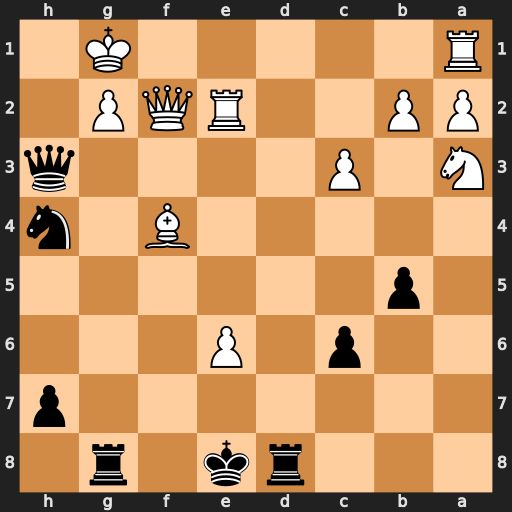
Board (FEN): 3rk1r1/7p/2p1P3/1p6/5B1n/N1P4q/PP2RQP1/R5K1
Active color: b
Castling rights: -
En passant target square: -
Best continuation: Nf3+ Qxf3 Qxf3